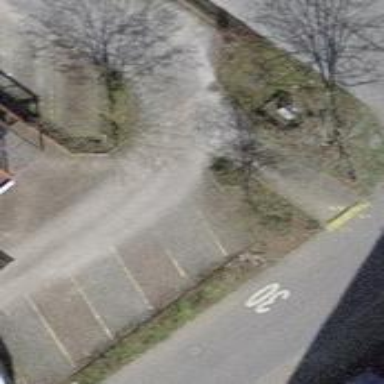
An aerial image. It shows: Footway surfaced with paving stones.